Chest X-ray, AP view. Patient: 39 years old, sex M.
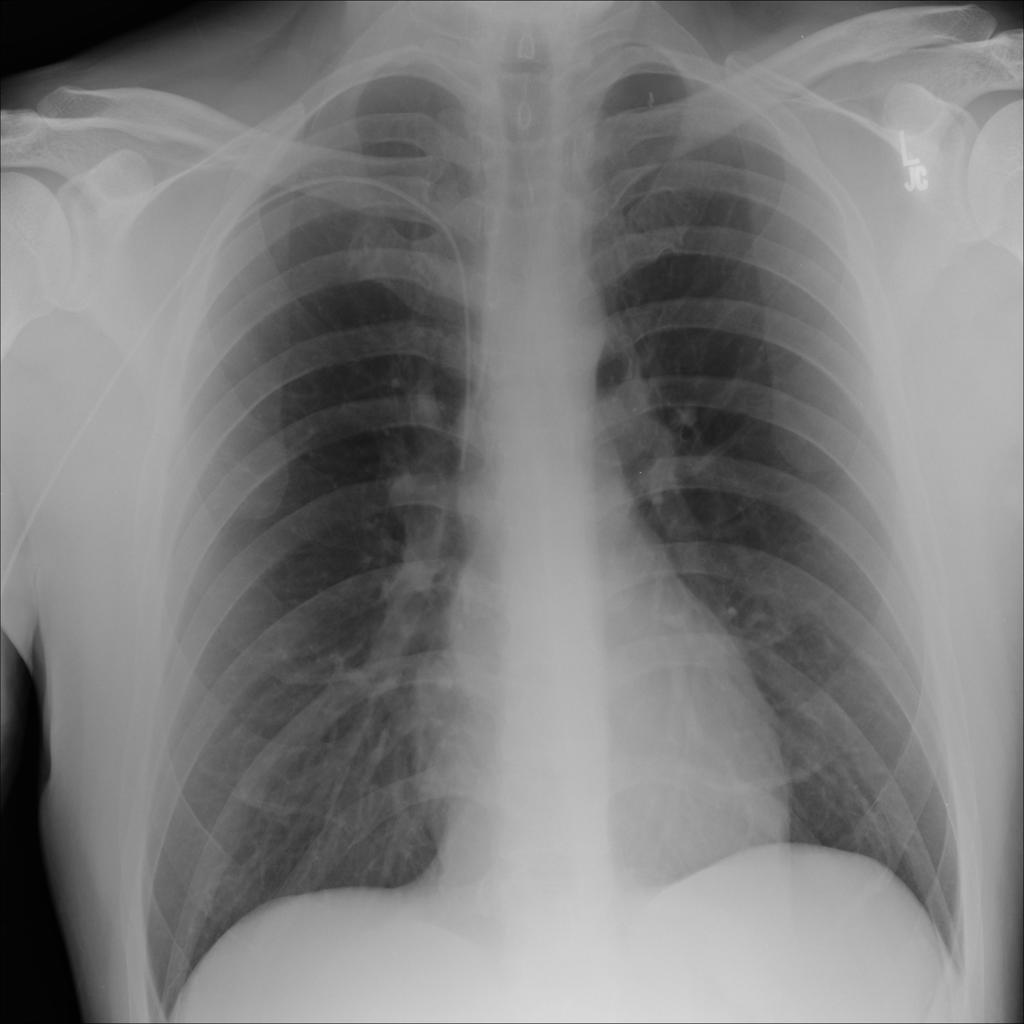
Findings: No Finding